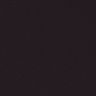
Metastatic tissue present: no